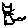
Label: cat